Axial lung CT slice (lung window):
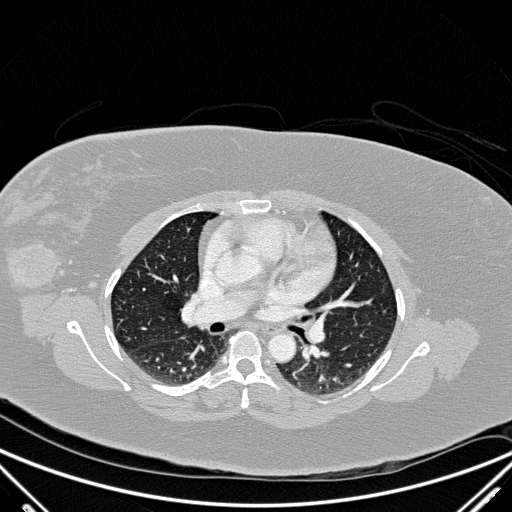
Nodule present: no